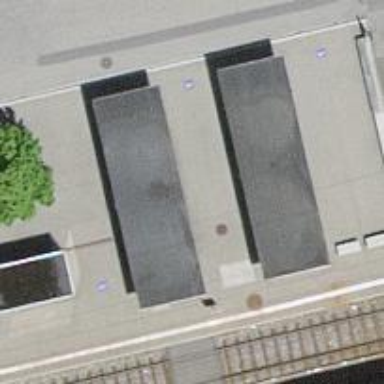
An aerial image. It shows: Bicycle parking area with concrete surface. The parking area is equipped with rails.